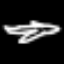
Label: airplane